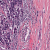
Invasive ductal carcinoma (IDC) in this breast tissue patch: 1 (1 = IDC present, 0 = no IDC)